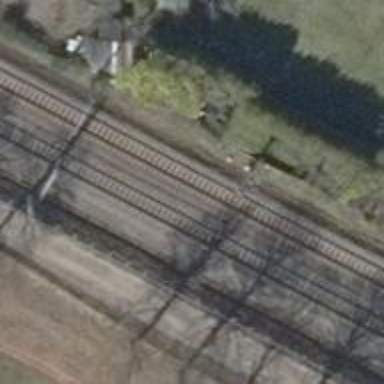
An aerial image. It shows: Railway signal.